Question: Im getting this error message. I created a new project and hit debug to test it. I added nothing and i get this pop up message. what could be my issue? I can create a new blank project wtih out the Controllers and Models projects in them it debugs just fine. But i need to use this solution provided to me.
New to mono droid any help will be apreciated.

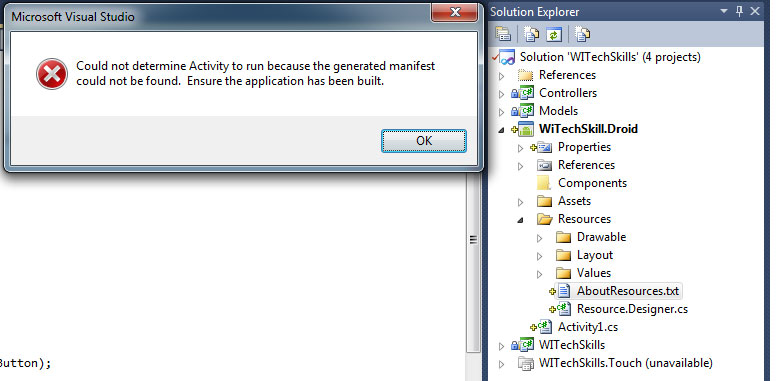
Answer: You issue could be that none of the projects have been set to be deployed to a device.
Right click your 'Solution > Properties > Configuration Properties > Tick The Deploy checkbox' for your Application Project if not already.
Also make sure to mark one of your activities with 'MainLauncher = true', otherwise Android does not know which Activity to start first. This is done in the '[Activity()]' attribute like so:
'''
[Activity(Label = "Epic Activity", MainLauncher = true, Icon = "@drawable/icon")]
public class Activity1 : Activity {}
'''